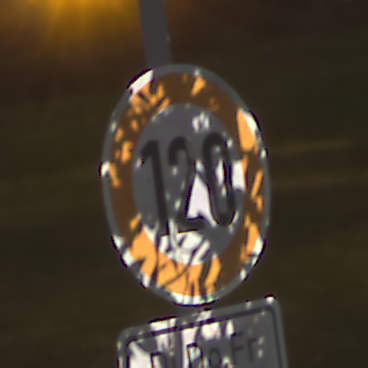
Verkehrszeichen: Geschwindigkeit120
Zusatzzeichen unten: ZeitangabenMitBeschraenkungAufWochentage3
Umgebung: Outdoor, Suburban
Tageszeit: Night
Wetter: Clear
Licht: Artificial
Jahreszeit: NotSpecified
Kontrast: MediumContrast